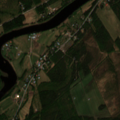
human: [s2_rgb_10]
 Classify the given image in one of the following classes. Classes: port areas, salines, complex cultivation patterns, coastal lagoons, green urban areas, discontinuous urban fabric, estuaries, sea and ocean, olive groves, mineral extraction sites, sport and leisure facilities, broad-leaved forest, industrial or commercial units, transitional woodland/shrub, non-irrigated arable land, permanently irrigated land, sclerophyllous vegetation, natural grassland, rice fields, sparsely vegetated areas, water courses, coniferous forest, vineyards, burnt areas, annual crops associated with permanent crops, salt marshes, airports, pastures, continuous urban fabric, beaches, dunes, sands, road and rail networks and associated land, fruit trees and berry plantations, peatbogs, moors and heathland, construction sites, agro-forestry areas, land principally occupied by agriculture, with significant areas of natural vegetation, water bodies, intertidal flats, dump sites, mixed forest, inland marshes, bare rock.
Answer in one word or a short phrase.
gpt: non-irrigated arable land, land principally occupied by agriculture, with significant areas of natural vegetation, mixed forest, transitional woodland/shrub, water courses